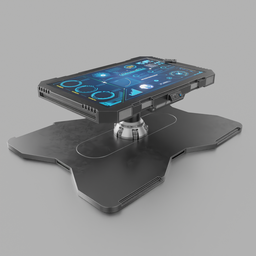
Label: furniture